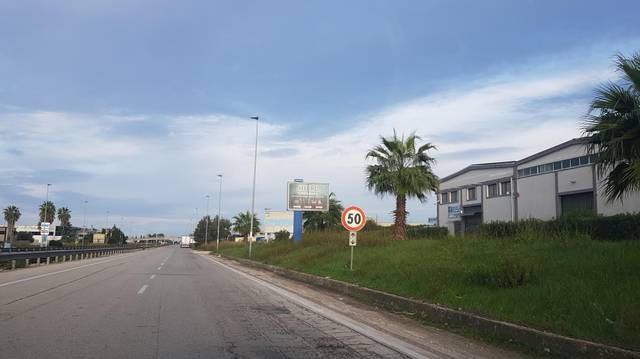
Region: Italy
Coordinates: 40.629, 17.963